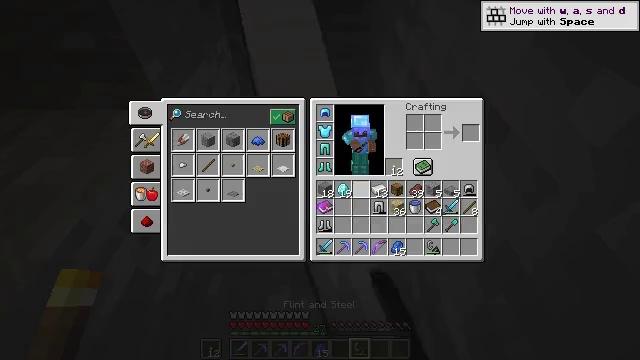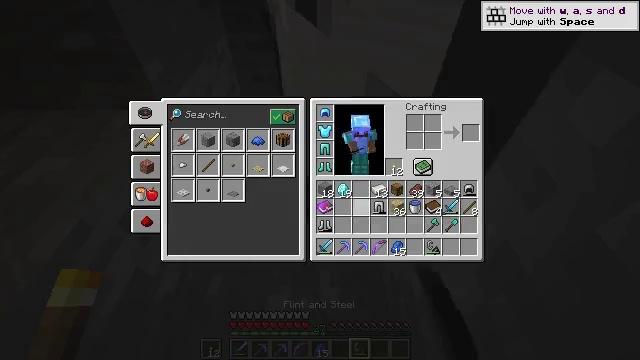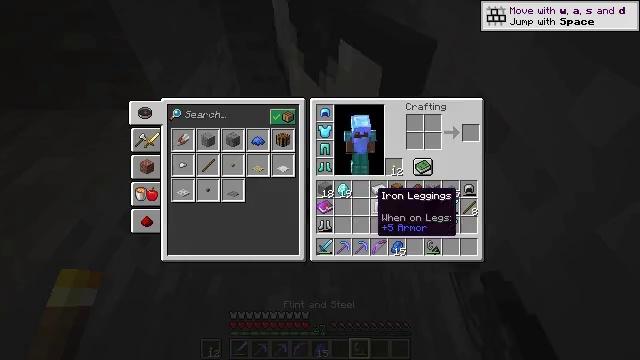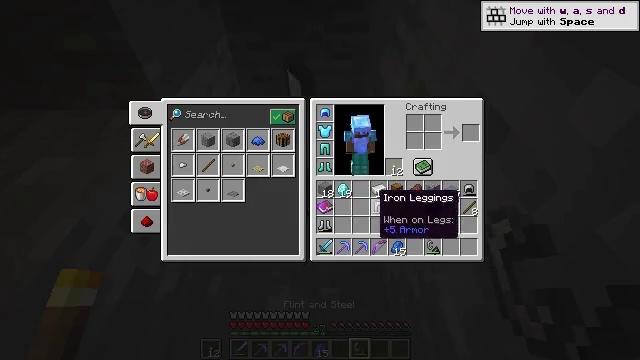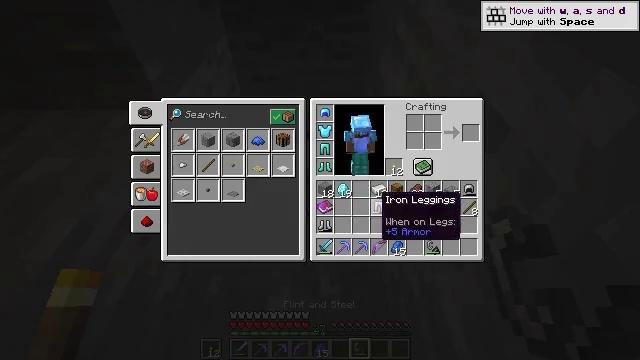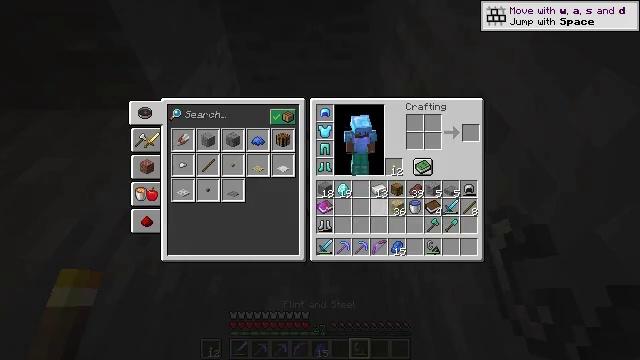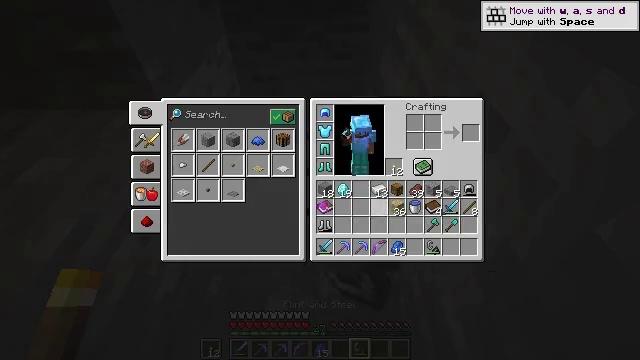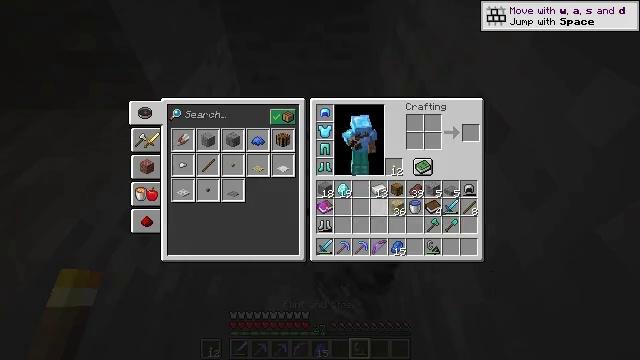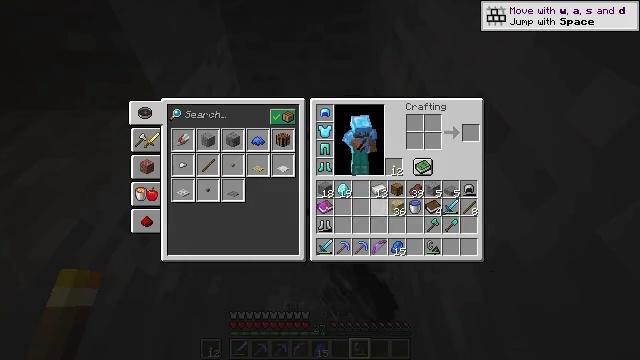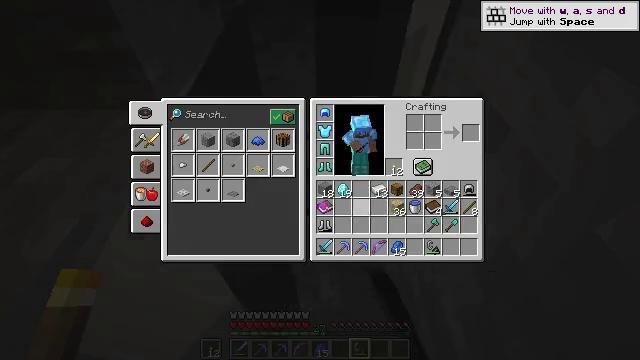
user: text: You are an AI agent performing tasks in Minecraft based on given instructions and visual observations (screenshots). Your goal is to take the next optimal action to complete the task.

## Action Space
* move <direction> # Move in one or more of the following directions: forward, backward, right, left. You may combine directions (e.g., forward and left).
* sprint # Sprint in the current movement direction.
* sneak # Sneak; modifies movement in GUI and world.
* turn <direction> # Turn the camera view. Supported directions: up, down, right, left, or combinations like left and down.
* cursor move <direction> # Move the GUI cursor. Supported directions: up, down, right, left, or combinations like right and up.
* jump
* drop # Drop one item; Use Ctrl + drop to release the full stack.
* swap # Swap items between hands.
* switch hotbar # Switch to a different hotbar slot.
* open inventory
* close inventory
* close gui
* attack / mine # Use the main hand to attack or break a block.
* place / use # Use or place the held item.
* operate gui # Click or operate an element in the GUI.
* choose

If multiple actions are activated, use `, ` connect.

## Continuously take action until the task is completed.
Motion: motion action
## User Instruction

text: Remove iron leggings from the inventory.
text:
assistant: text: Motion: no_op
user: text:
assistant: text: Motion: no_op
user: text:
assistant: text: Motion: no_op
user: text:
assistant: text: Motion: no_op
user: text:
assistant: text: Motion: drop
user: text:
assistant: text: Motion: drop
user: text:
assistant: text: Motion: drop
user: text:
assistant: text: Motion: no_op
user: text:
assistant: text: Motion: turn left
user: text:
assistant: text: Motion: no_op